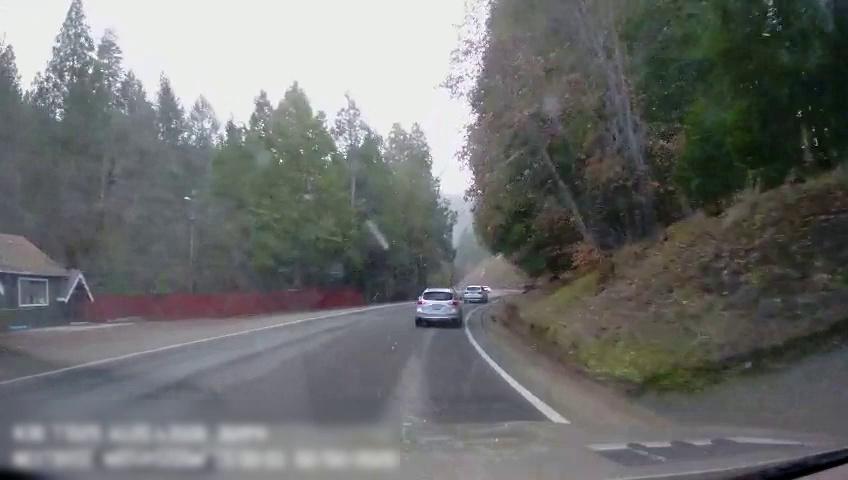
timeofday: Day
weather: Cloudy
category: Drivable Space
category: Vehicles | SUV
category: Vehicles | SUV
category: Lanes | Alternate Lane
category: Lanes | Opposite Lane